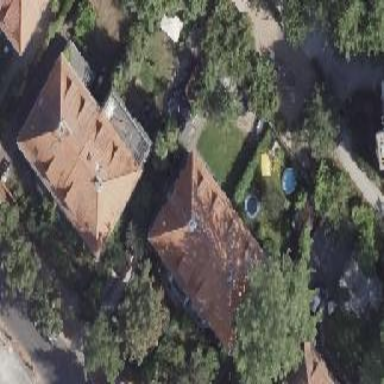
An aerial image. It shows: House with half-hipped roof shape.